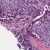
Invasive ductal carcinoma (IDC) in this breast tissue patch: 0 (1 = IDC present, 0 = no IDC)